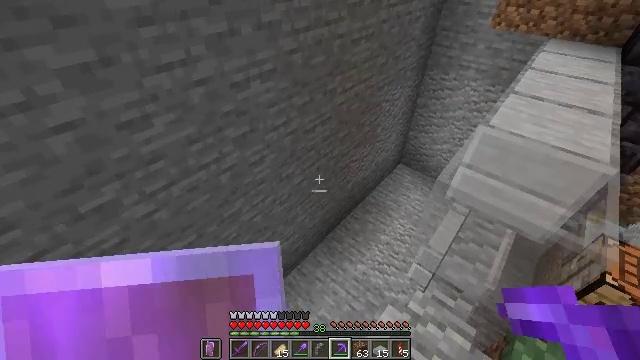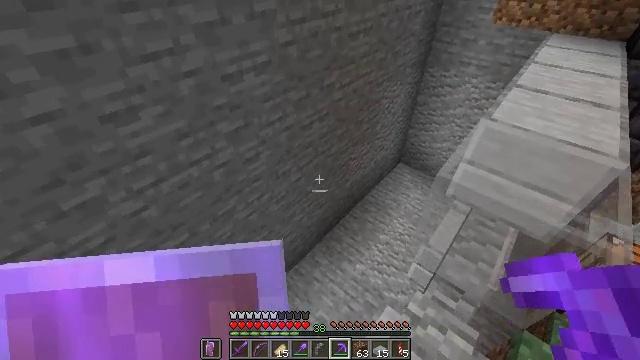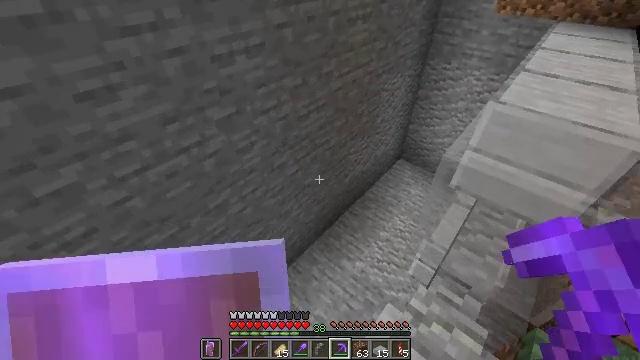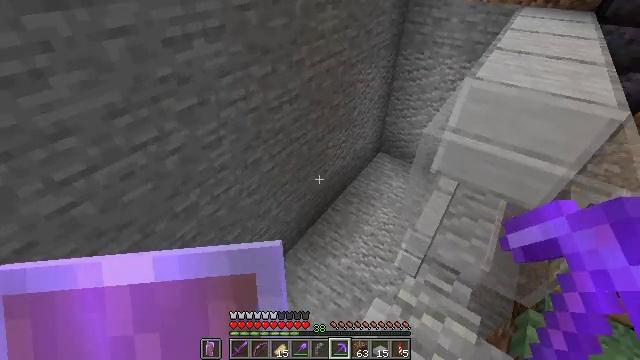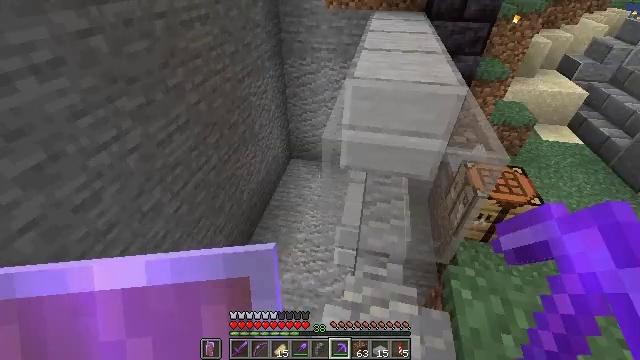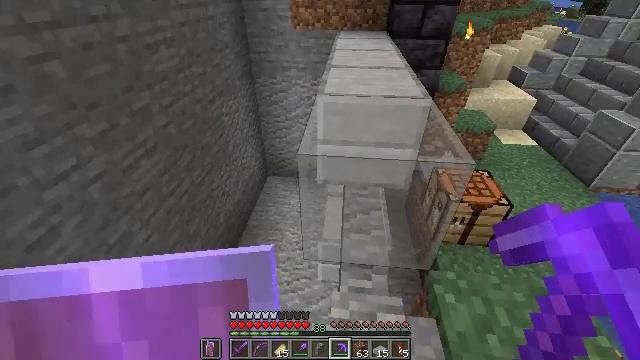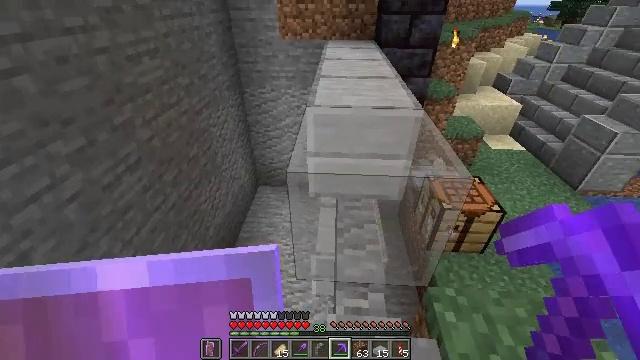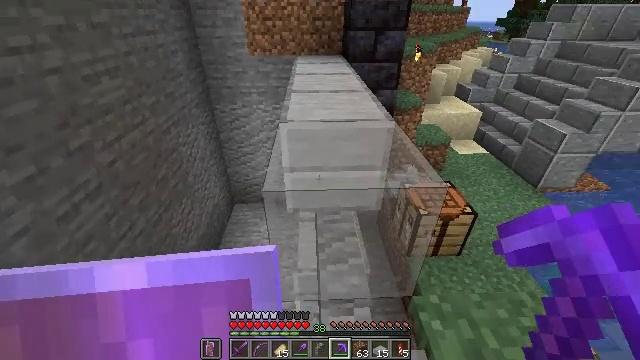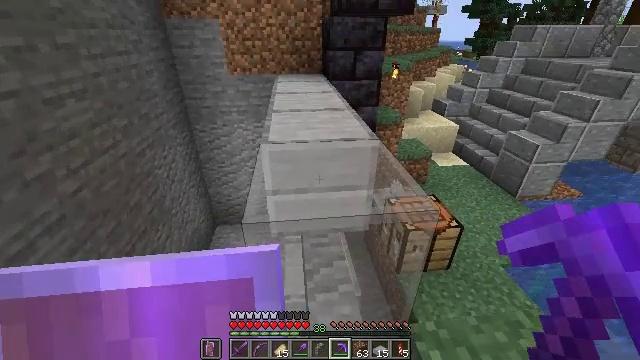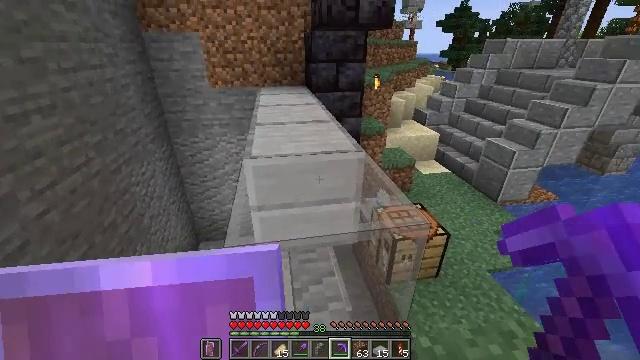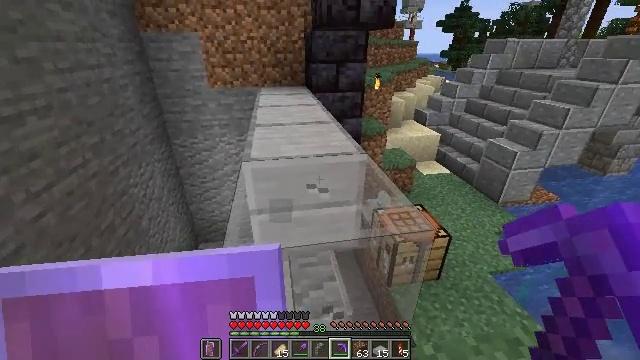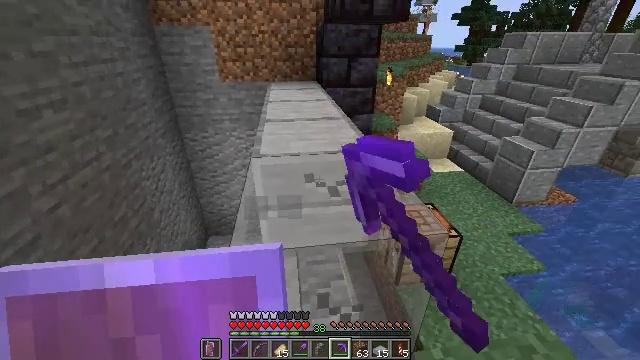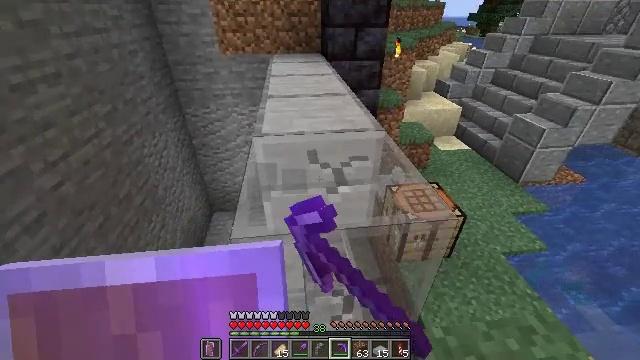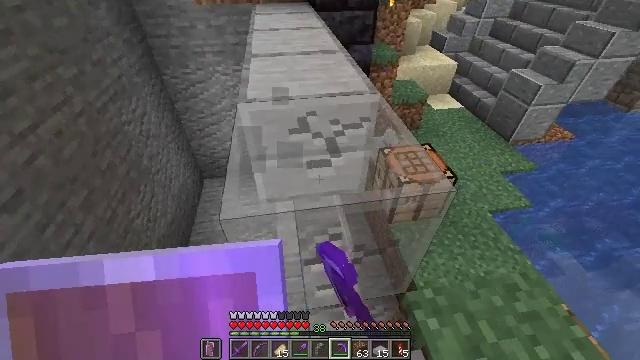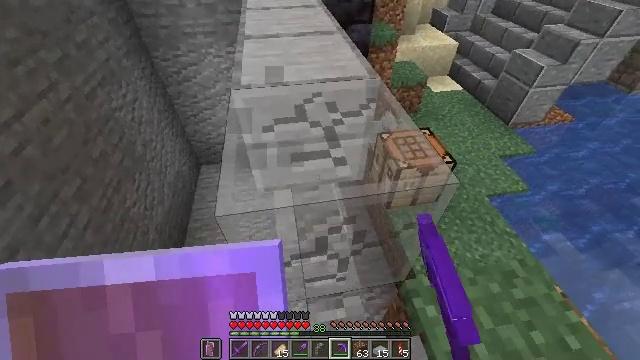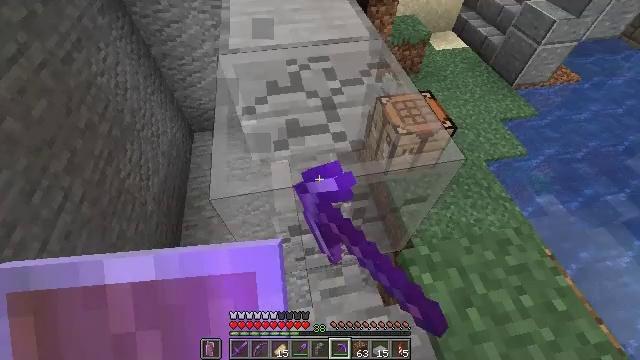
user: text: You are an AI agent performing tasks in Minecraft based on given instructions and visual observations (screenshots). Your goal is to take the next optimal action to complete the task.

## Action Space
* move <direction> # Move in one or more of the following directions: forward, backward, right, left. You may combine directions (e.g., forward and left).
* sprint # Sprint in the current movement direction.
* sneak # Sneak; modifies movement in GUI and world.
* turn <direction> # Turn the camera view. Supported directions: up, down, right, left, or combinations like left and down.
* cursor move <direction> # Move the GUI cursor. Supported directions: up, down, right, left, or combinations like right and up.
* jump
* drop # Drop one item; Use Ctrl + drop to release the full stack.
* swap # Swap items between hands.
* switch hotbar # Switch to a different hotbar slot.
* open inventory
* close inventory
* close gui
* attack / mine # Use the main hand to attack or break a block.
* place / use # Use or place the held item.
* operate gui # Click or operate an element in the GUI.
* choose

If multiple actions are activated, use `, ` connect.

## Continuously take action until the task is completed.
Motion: motion action
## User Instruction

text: mine block light gray stained glass
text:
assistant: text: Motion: move forward and move right, sneak
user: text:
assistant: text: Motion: move forward and move right, sneak
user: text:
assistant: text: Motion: move forward and move right, sneak, turn right
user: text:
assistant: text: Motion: move forward, sneak, turn right and up
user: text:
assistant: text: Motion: move forward, sneak, turn right and up
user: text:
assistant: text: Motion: move forward, sneak, turn right and up
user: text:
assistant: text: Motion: move forward, sneak, turn right and up
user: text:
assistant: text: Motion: move forward, sneak, turn right and up
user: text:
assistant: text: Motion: move forward, sneak, turn right and up
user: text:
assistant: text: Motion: move forward, sneak, attack / mine
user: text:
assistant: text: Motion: move forward, sneak, turn left and down, attack / mine
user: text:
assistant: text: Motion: move forward, sneak, turn down, attack / mine
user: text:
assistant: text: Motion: move forward, sneak, turn right and down, attack / mine
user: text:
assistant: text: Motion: move forward, sneak, turn down, attack / mine
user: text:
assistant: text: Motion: move forward, sneak, turn right and down, attack / mine
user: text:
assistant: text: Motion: move forward, sneak, turn down, attack / mine
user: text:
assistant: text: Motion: move forward, sneak, attack / mine
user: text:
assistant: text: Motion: move forward, sneak, attack / mine
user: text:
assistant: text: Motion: move forward, sneak, attack / mine
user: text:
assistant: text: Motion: move forward, sneak, attack / mine
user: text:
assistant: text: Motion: move forward, sneak, attack / mine
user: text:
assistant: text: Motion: move forward, sneak, attack / mine
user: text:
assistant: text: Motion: sneak, attack / mine